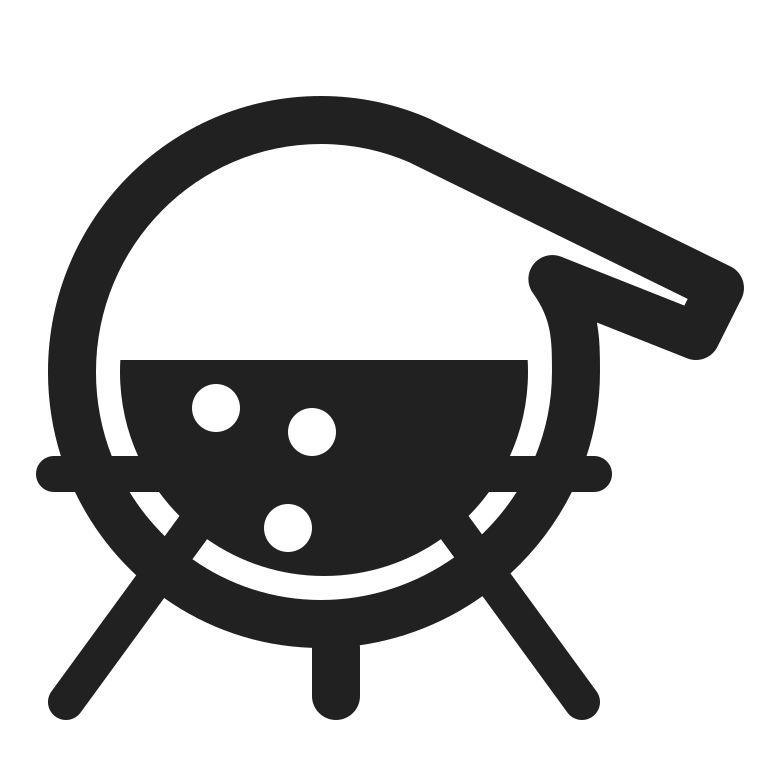
alembic high contrast